Current action and preconditions to check: trajectory_clear

Your task: For each precondition in the list above, predict whether it will hold at this action.

Consider the current scene as observed from the mobile robot's camera, and analyze the predicted future states of all dynamic agents (e.g., people, animals, vehicles, or any moving entities) within the NEXT SECOND.

IMPORTANT: Only answer "very likely" if you are absolutely certain—based on strong, clear evidence—that a dynamic agent will violate the precondition in the predicted future state. Do NOT answer "very likely" for unlikely, ambiguous, or low-probability risks.

Ask yourself for each precondition: Is there a high probability, with clear and convincing evidence, that the predicted future states of any dynamic agent will interfere with the predicted future state of the currently executing action within the NEXT SECOND, causing that precondition to fail?

Assess the risk level based on these predictions. Use "likely" or "very likely" if motions create a clear risk of interference.

Use "neutral" or "improbable" if agents are nearby but their predicted paths are clearly diverging or non-conflicting.

Failure Risk Categories: "very improbable", "improbable", "neutral", "likely", "very likely"

Answer Format: Output ONLY the probability_of_failure value from these categories: "very improbable", "improbable", "neutral", "likely", "very likely"

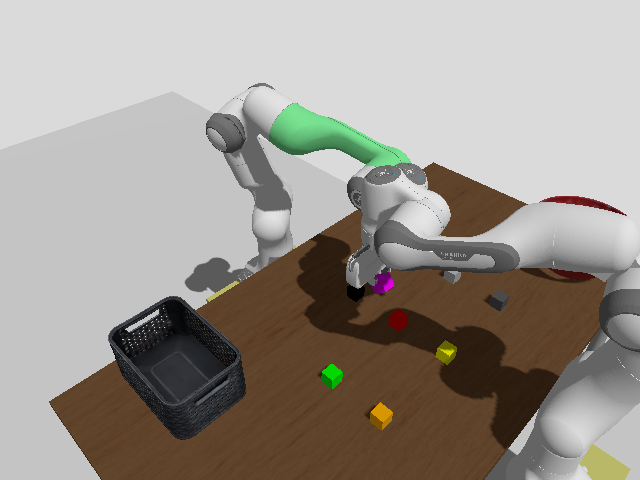

Answer: very likely